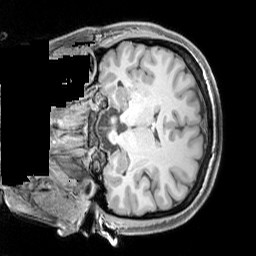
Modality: T1w
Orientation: coronal